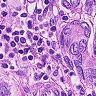
Metastatic tissue present: yes